Interaction volume radius: 5 \u00c5
Interaction volume height: 10 \u00c5
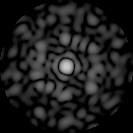
Disorder parameter: 0.8514